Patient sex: M
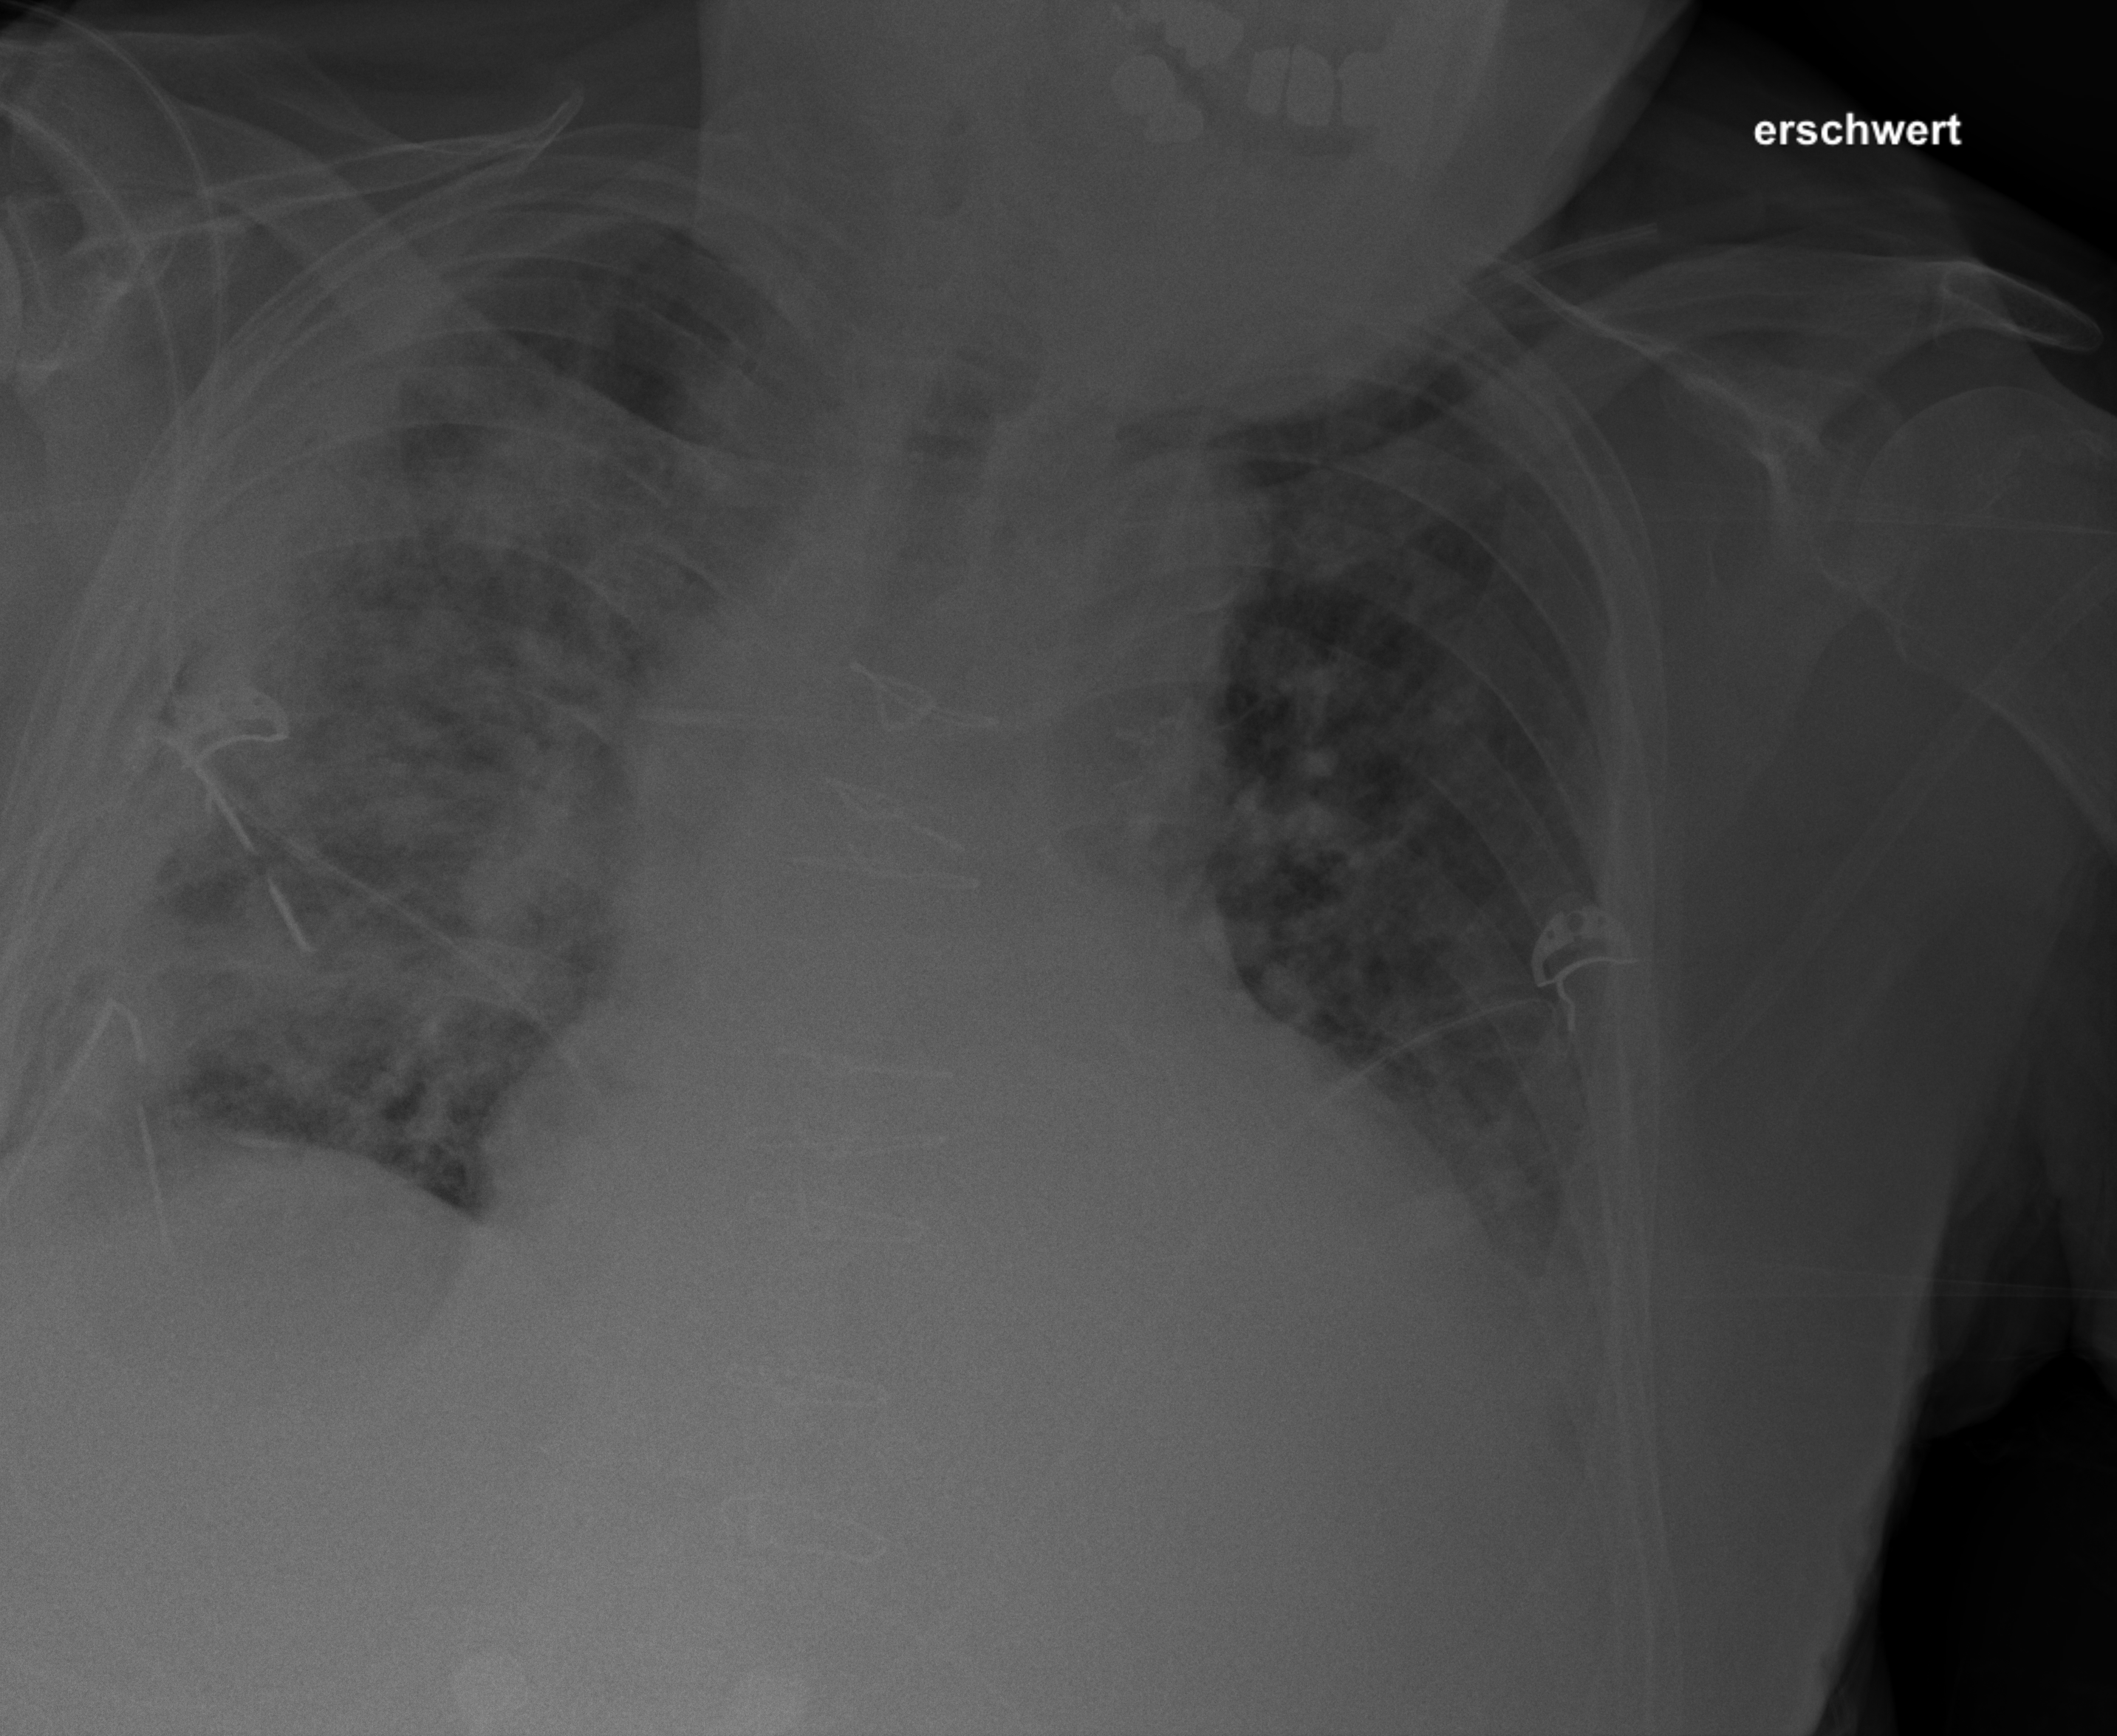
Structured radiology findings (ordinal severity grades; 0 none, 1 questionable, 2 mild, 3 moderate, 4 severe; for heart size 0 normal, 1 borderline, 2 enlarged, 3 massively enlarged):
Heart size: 2
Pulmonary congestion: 2
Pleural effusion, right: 3
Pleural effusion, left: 2
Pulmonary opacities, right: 3
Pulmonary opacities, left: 2
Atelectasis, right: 3
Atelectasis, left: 2